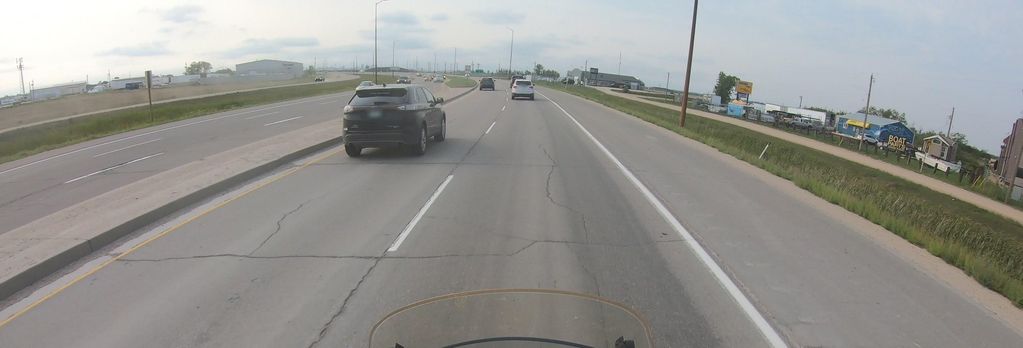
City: winnipeg